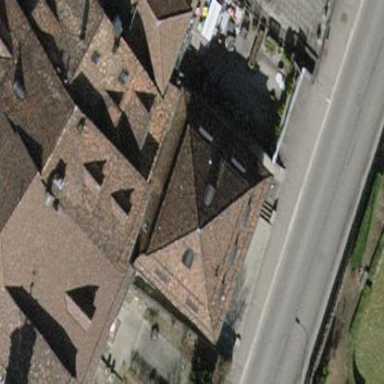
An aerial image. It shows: Historic building.